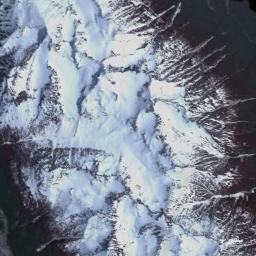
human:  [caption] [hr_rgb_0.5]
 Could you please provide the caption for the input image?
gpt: A snow-covered mountain covered in large areas .

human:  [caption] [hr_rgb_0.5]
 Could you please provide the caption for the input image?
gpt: The snowberg is covered with snow .

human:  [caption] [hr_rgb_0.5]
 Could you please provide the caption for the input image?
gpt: The snowberg has some cirques and knife-edge ridges .

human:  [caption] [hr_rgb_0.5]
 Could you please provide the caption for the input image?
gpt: The snow berg is consist of bare land and white snow .

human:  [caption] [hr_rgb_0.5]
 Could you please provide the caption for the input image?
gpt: There are much snow and some green land on the snowberg .